三年级 · 算术
小口罩, 作用大。战胜疫情需要它。三（1）班平均每天用掉 41 个口罩, 一个月（31 天）用掉多少个口罩?

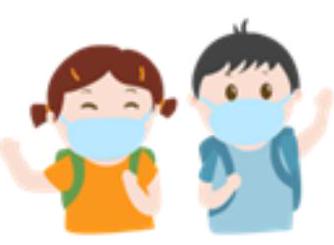
答案: 1271 个

【分析】根据每天用掉 41 个口罩, 一个月有 31 天, 用乘法计算出总共用掉多少个, 据此解答。

【详解】 $41 \times 31=1271($ 个)

答: 一个月 (31 天) 用掉 1271 个口罩。

【点睛】熟练掌握两位数乘两位数的计算方法并能灵活运用是解答本题的关键。